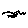
Label: fish